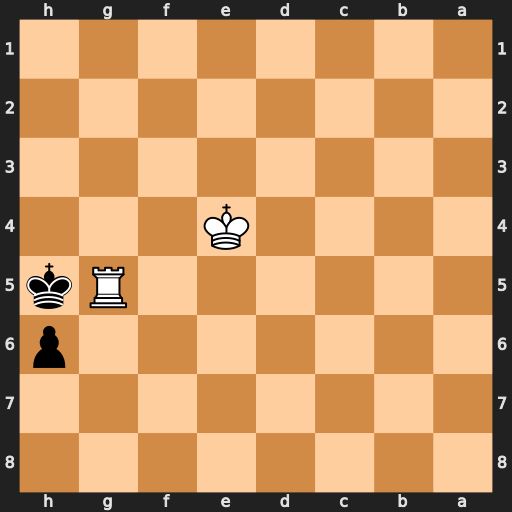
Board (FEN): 8/8/7p/6Rk/4K3/8/8/8
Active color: b
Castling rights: -
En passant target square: -
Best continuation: hxg5 Kf3 Kh4 Kg2 Kg4